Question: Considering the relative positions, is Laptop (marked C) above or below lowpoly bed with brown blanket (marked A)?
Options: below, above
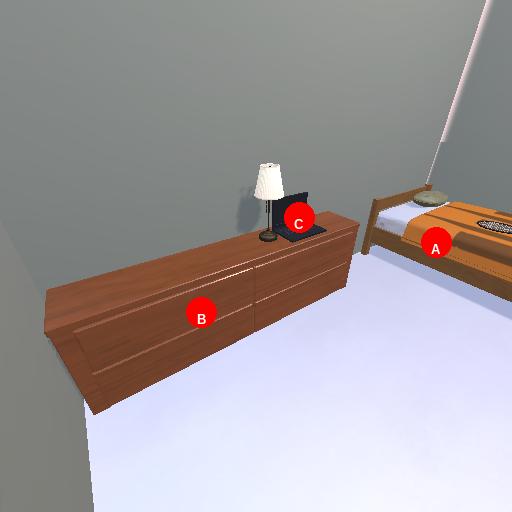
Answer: below